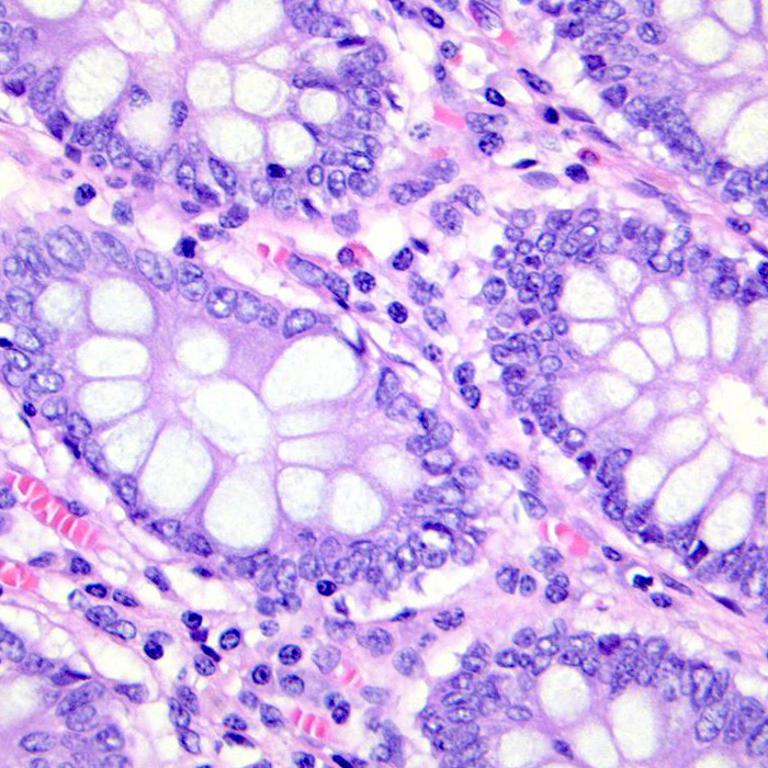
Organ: colon
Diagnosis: benign